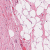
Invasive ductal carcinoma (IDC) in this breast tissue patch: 0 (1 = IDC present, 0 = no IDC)